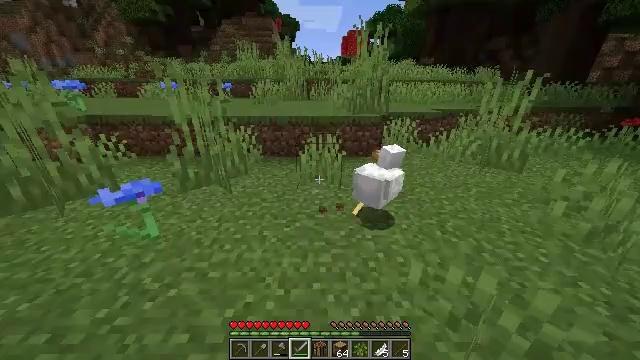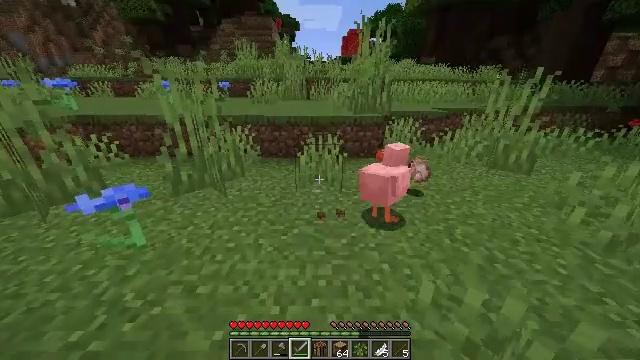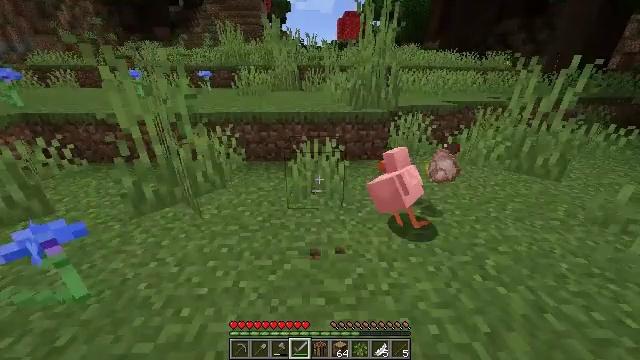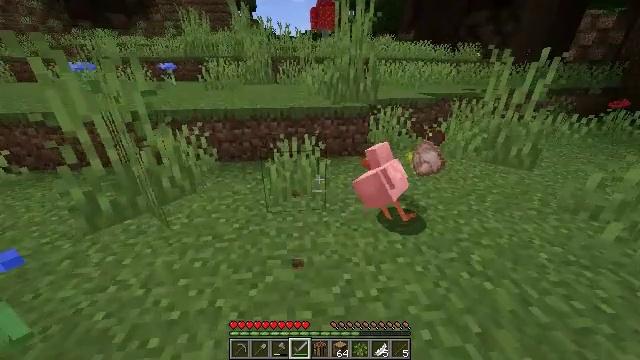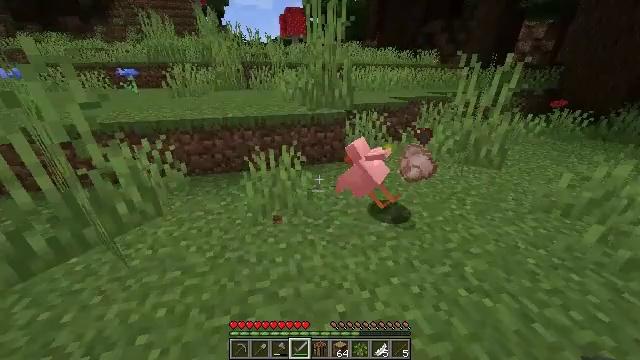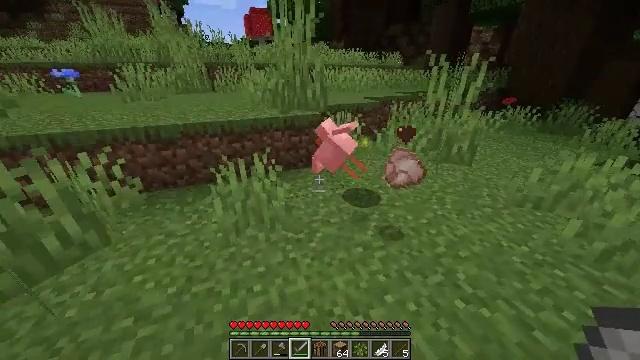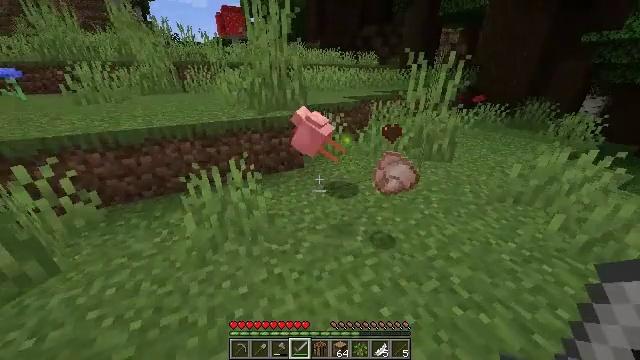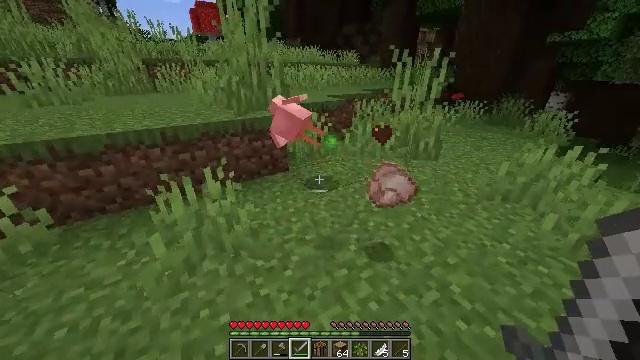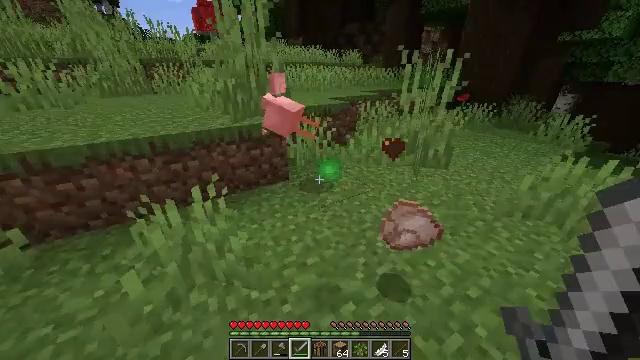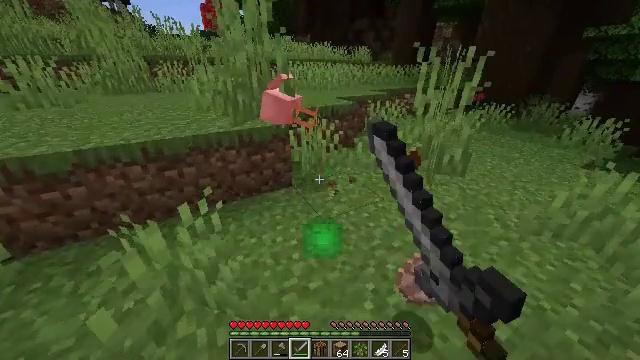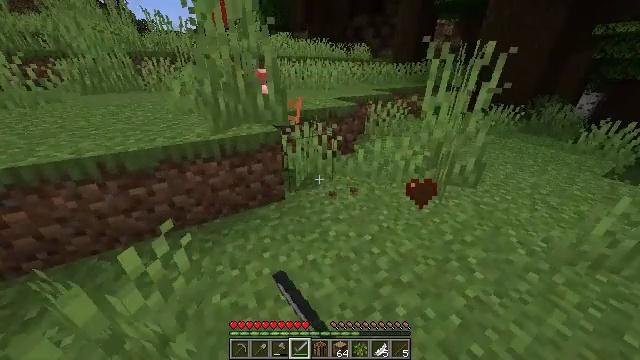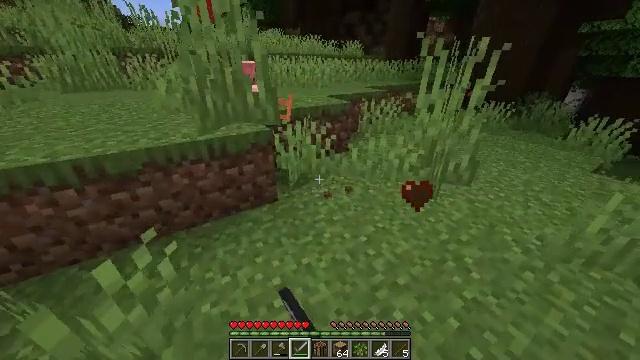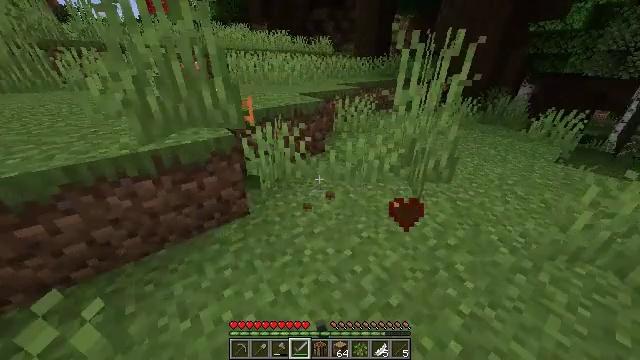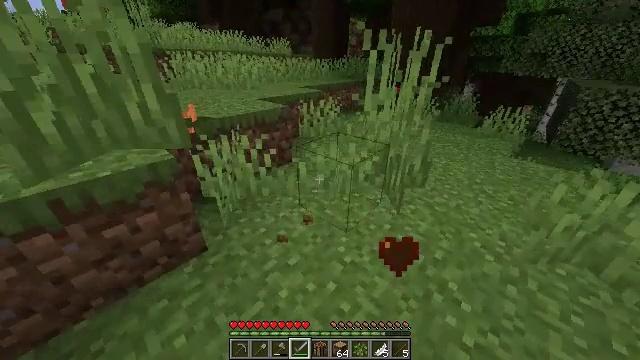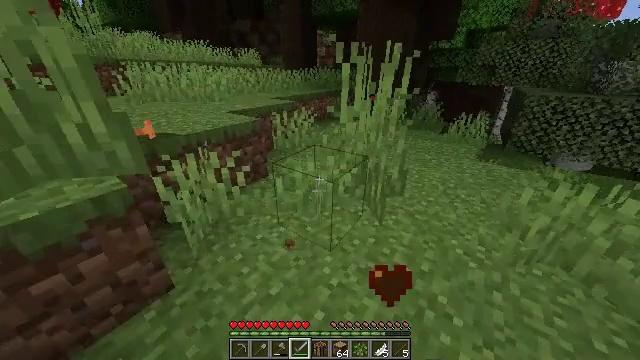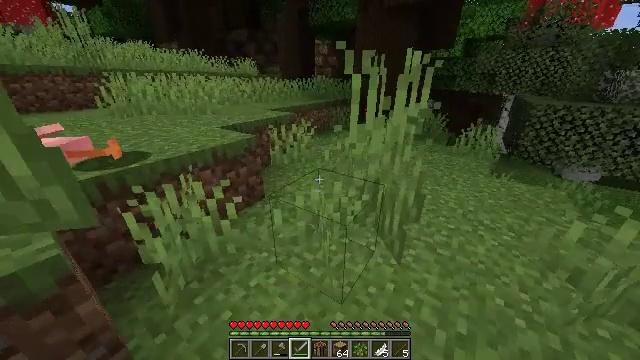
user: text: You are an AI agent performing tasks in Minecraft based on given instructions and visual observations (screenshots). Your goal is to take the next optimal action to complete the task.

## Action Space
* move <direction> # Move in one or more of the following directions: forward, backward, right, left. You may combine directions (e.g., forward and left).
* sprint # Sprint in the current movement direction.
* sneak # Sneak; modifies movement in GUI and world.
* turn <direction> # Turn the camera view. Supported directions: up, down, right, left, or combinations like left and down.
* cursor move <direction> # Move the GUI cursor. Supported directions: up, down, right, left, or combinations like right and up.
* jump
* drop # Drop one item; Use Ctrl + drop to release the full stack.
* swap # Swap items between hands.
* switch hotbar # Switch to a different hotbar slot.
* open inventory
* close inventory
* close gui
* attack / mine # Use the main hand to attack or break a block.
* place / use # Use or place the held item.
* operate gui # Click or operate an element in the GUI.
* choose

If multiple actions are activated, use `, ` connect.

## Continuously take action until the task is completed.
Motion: motion action
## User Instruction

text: Mine the mushroom stem in the forest.
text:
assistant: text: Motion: move forward, sprint
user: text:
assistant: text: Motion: move forward, sprint, turn right and down
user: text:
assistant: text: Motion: move forward, sprint, turn right and down
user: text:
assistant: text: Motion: move forward, sprint, turn right
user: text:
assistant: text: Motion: move forward, sprint, turn right
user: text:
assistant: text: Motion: move forward, sprint, turn right
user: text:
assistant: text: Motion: move forward, sprint, turn right
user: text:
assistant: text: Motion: move forward, sprint, attack / mine
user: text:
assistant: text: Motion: move forward, sprint, turn left, attack / mine
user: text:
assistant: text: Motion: move forward, sprint
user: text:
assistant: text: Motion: move forward, sprint, turn right
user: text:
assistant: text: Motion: move forward, sprint, turn right
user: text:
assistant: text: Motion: move forward, turn right
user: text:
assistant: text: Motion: move forward, turn right and up
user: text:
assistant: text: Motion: move forward, turn up
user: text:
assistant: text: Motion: move forward and move right, turn up
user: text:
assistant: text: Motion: move forward and move right
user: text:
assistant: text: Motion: move forward and move right
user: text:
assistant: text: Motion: move forward and move right, turn right
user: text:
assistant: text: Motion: move forward and move right, turn right
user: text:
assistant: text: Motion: move forward and move right, turn right
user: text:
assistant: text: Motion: move forward, turn right
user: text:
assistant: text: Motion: move forward, turn right
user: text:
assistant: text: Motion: move forward, turn right
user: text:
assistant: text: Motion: move forward
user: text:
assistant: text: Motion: move forward, turn left
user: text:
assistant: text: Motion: move forward, turn left
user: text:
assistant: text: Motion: move forward, turn left
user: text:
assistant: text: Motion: move forward, turn left
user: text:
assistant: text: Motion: move forward, turn left and up